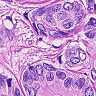
Metastatic tissue present: yes